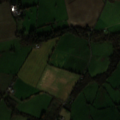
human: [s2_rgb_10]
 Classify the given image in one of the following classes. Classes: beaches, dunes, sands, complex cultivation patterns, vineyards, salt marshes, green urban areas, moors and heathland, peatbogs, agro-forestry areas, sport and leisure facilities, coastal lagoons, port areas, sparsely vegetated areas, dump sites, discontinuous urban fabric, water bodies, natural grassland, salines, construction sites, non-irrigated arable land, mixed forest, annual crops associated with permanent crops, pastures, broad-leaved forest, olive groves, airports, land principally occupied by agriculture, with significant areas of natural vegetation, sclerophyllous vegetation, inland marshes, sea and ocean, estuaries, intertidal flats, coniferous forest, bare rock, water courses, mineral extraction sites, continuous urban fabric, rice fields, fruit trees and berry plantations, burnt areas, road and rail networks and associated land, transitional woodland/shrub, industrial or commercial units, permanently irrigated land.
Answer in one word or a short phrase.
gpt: non-irrigated arable land, pastures